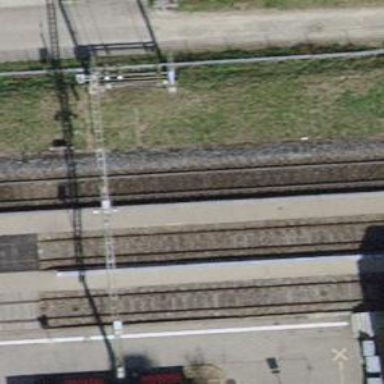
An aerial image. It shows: Stop position for public transport at railway stop.